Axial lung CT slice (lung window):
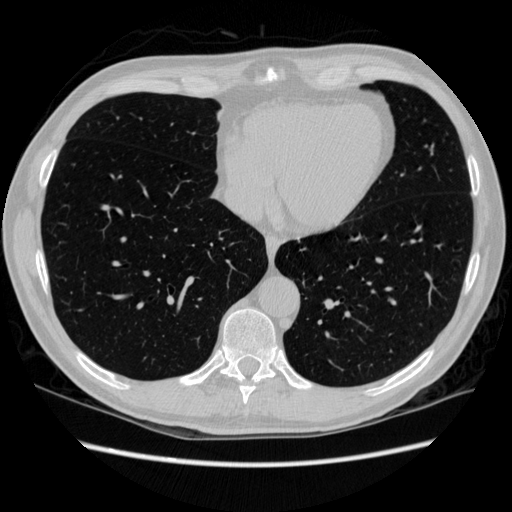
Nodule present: no